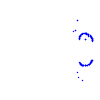
Particle: kaon